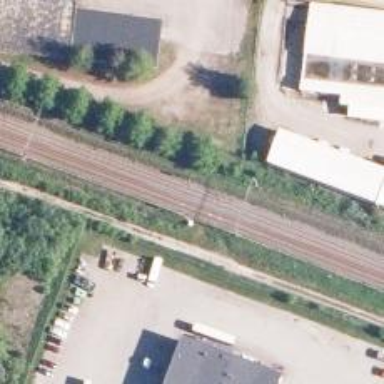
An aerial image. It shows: Railway signal.